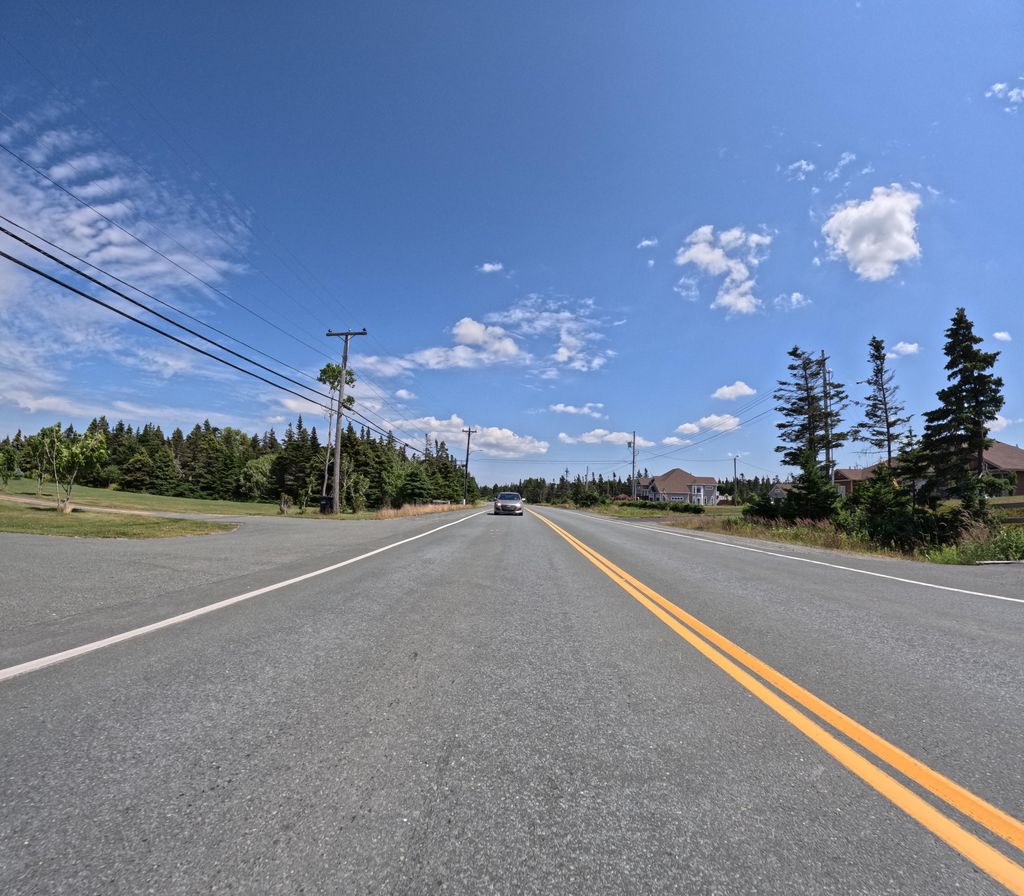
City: st_johns